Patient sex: M
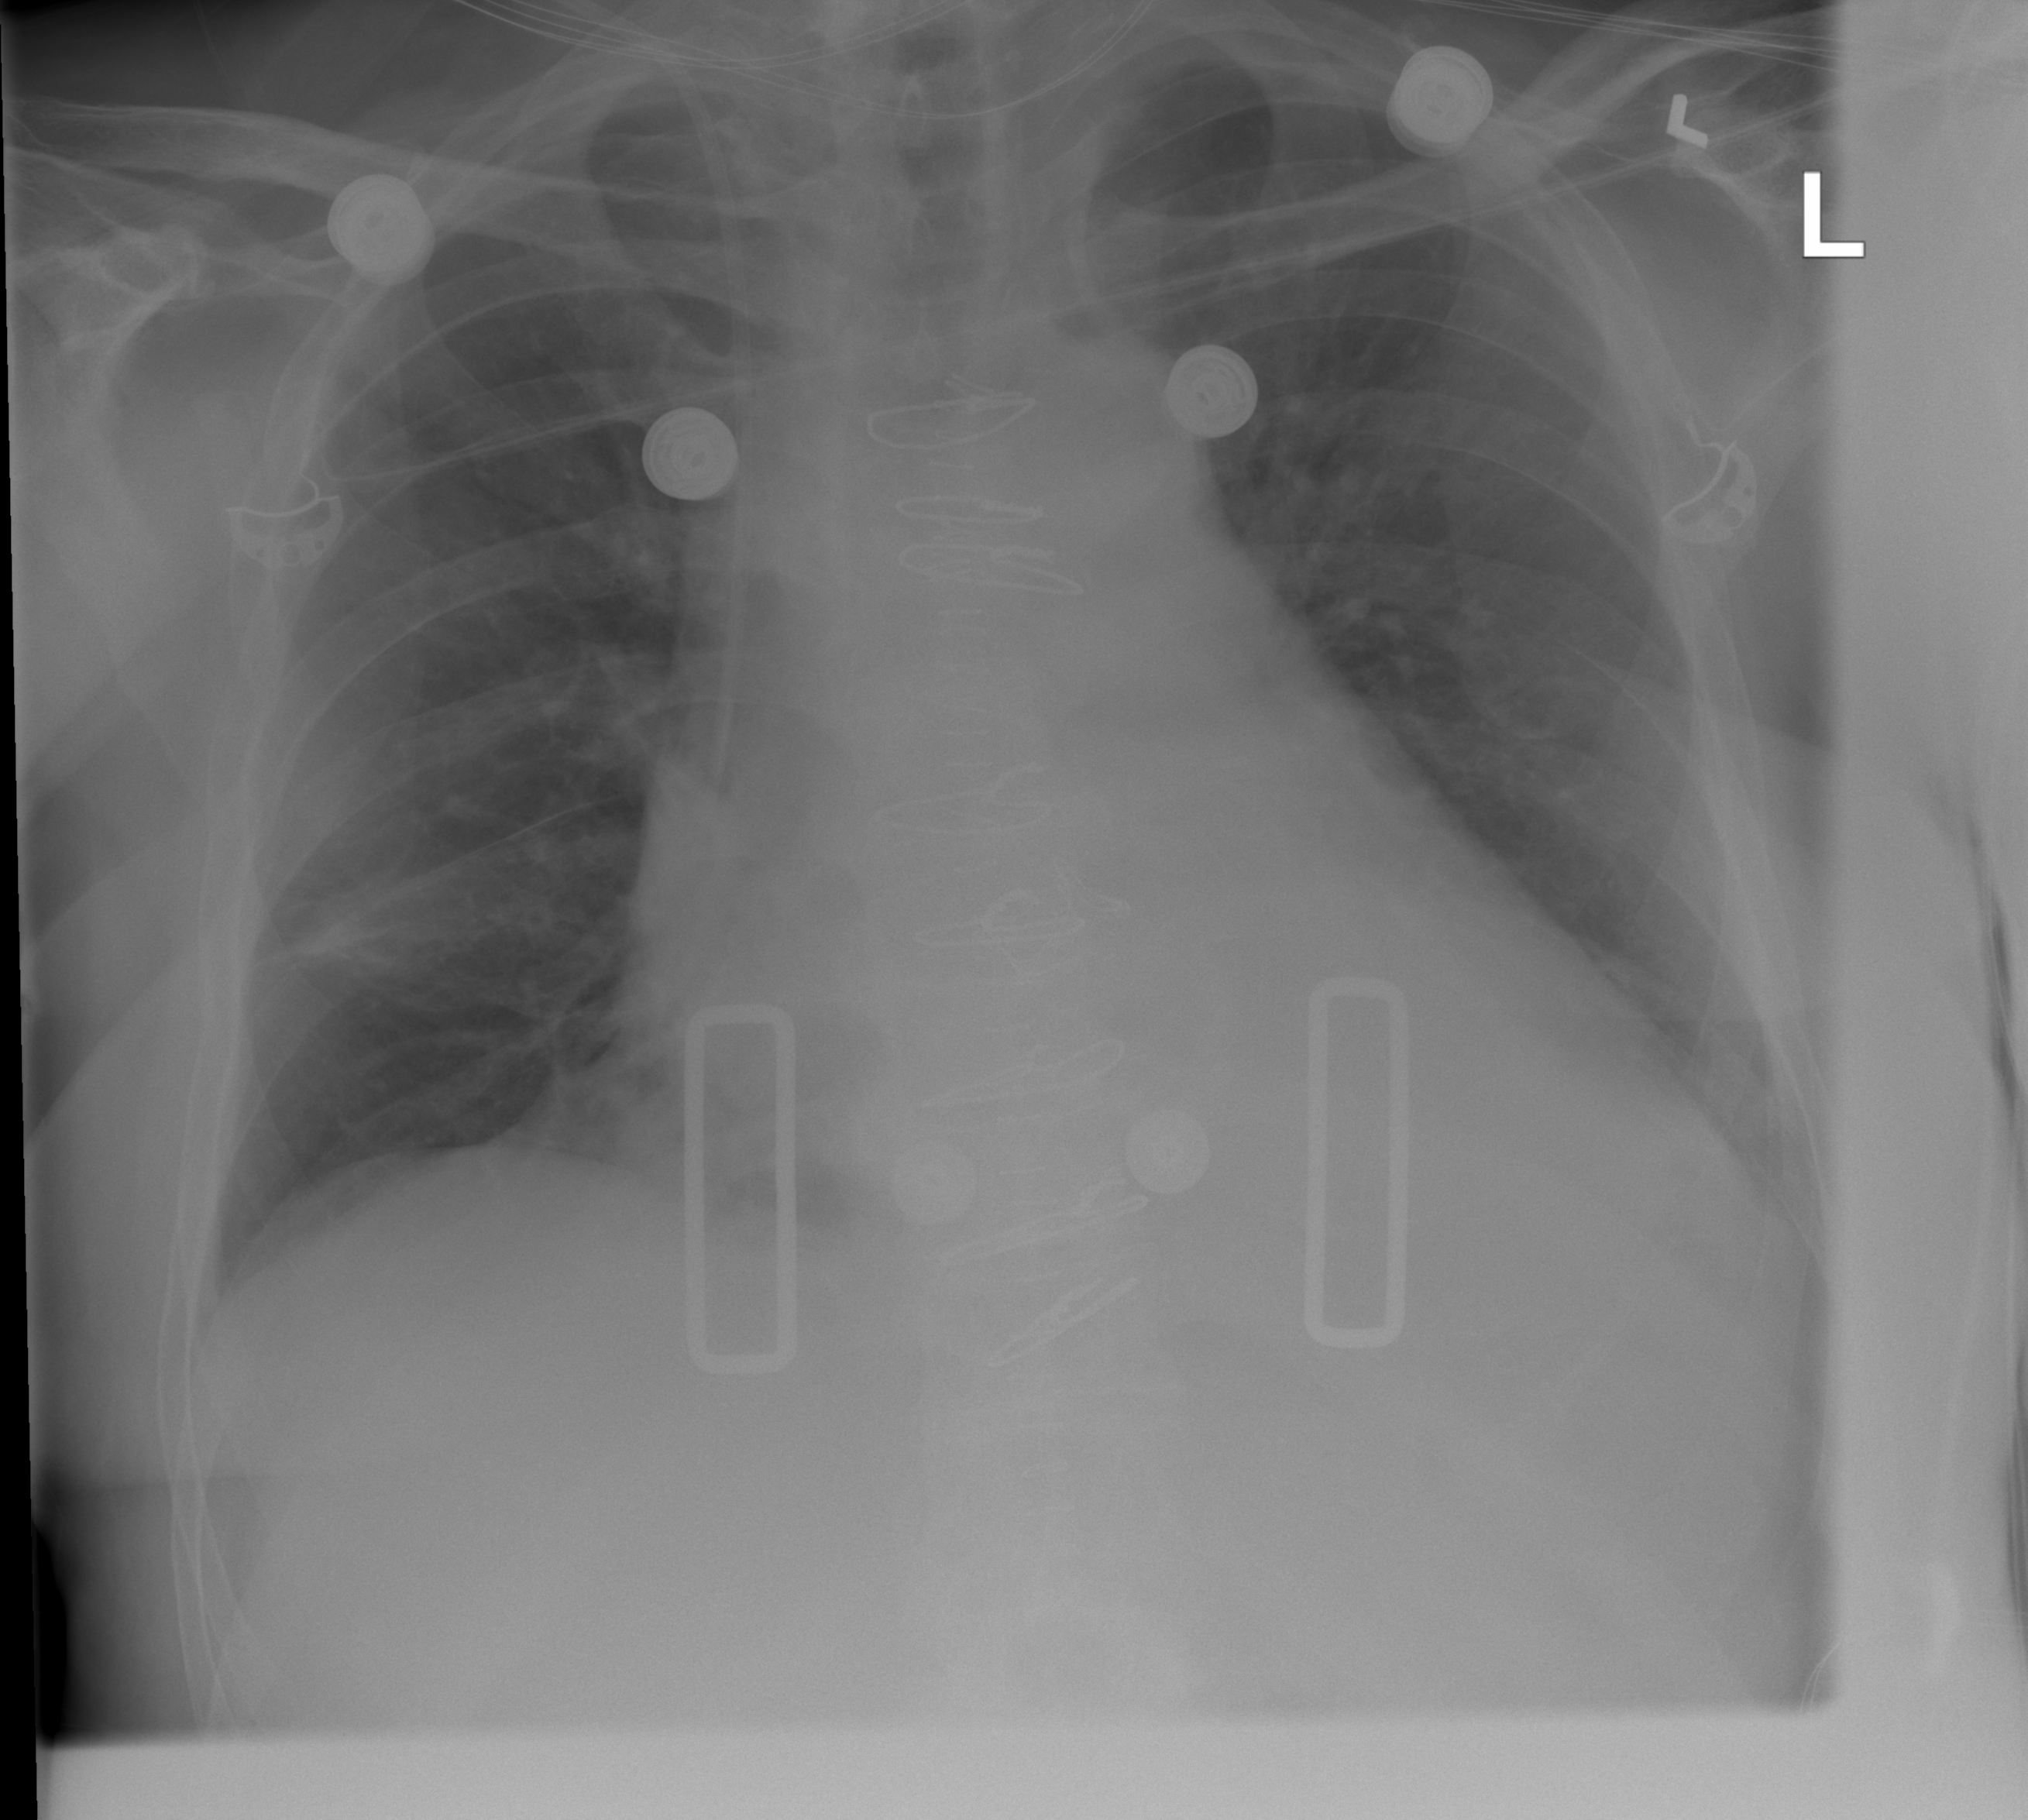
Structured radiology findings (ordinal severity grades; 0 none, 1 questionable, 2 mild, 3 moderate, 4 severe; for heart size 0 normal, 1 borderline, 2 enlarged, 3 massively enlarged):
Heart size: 2
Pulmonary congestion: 0
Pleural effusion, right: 0
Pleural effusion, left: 0
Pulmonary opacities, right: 0
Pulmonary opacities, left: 0
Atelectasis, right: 2
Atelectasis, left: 0